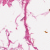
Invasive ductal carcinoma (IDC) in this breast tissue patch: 0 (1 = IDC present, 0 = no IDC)